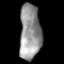
Tissue: lung
Cell type: Epithelial cells
Senescence score: 0.2229
Nuclear area (px): 1159
Mean DAPI intensity: 148.078